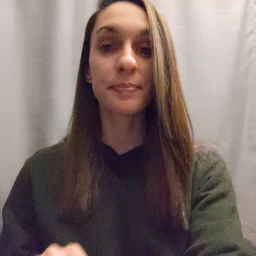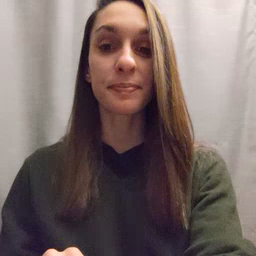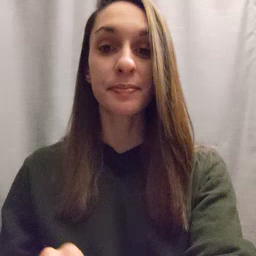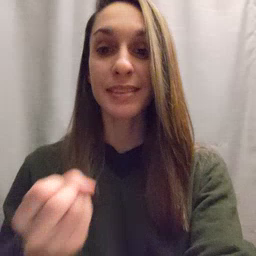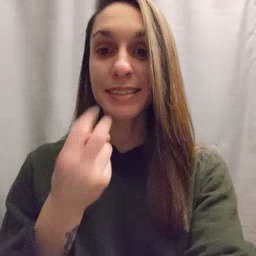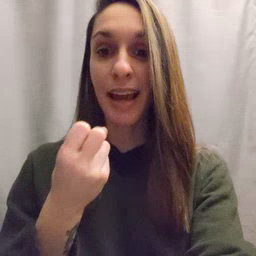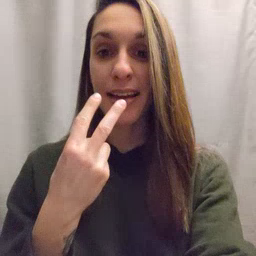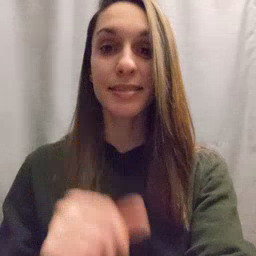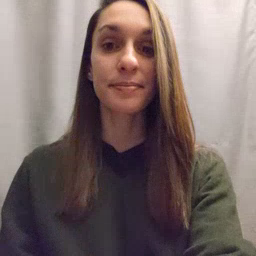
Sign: snack